Question: I note that when cygwin's setup.exe installs packages now, it looks for a file named "setup.zst.sig" first. What's the content and format of this binary file? How to produce a valid "setup.zst.sig"?
This must have been a recent change. Previously it looked for "setup.exe.sig" first. I use the feature (to detect whether "setup.exe.sig" changed) to decide whether my cygwin installation needs to be updated. See also <URL> for an application example.
EDIT: @matzeri:

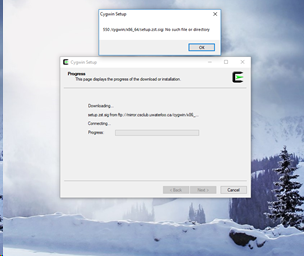
Answer: setup.zst.sig is not yet used.
The "zst" functionality was introduced in the program to eventually replace the
previous compression methods of setup.ini and the packages
'''
const std::string setup_exts[] = { "zst", "xz", "bz2", "ini" };
'''
For checking the update of setup-ARCH.exe you need to use the standard signature.
'''
https://cygwin.com/setup-x86.exe.sig
https://cygwin.com/setup-x86_64.exe.sig
'''
The pop up you shows seems to happen only on FTP mirror server, the HTTP servers
do not produce it.
It is clearly a bug in setup
<URL>